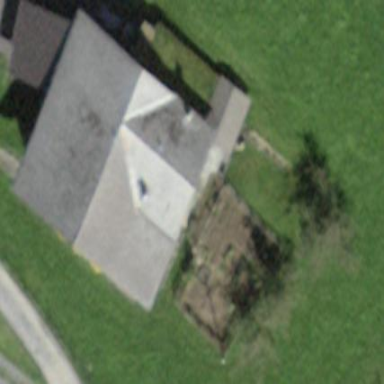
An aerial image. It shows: Farm building.